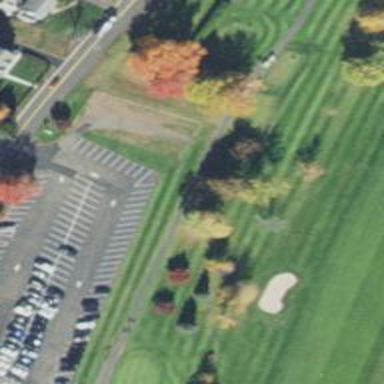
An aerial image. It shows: Path for both road and golf.